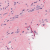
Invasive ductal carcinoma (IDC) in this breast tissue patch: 0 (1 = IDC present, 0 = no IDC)